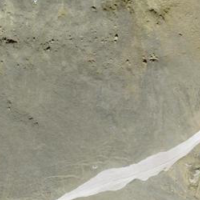
EUNIS habitat code: 48
Species observed at this site:
Achillea nana